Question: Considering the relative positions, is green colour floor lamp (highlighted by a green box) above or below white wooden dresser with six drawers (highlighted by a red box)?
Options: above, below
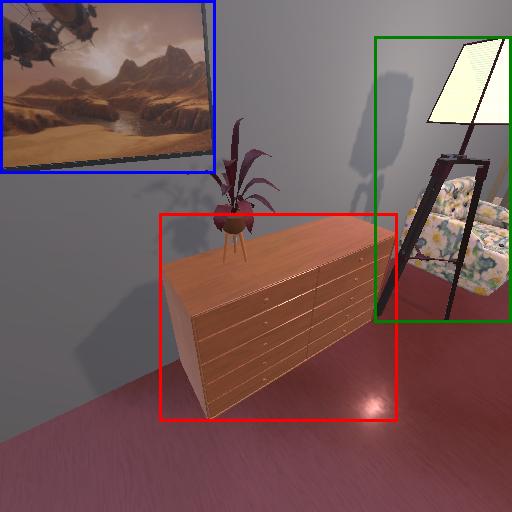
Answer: above